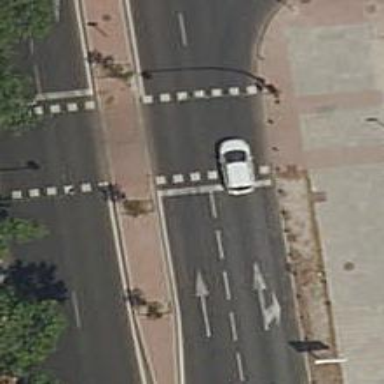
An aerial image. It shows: Kerb serving as barrier.